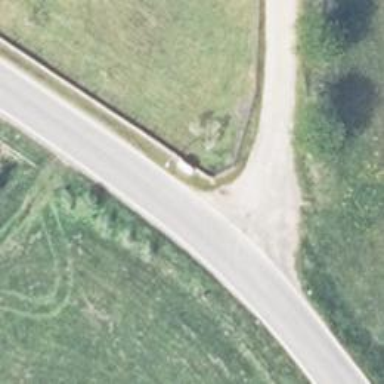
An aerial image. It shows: Road with "give way" sign.